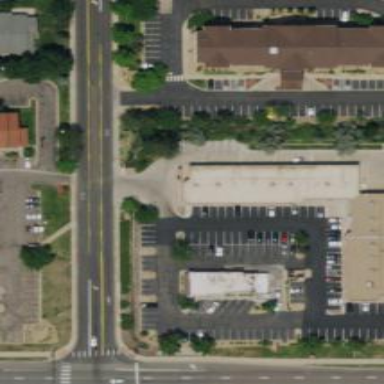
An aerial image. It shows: Retail building.